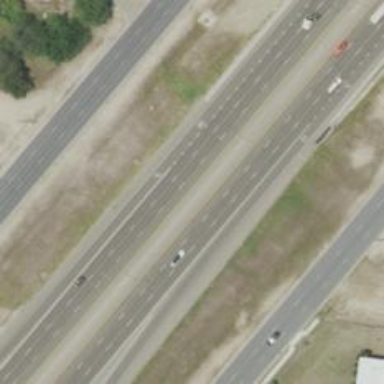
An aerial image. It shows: Motorway junction.